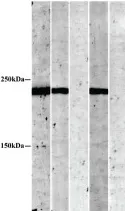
Immunoblotting analyses. RLM111.
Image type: pathology (immunostaining)